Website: macys
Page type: gifting
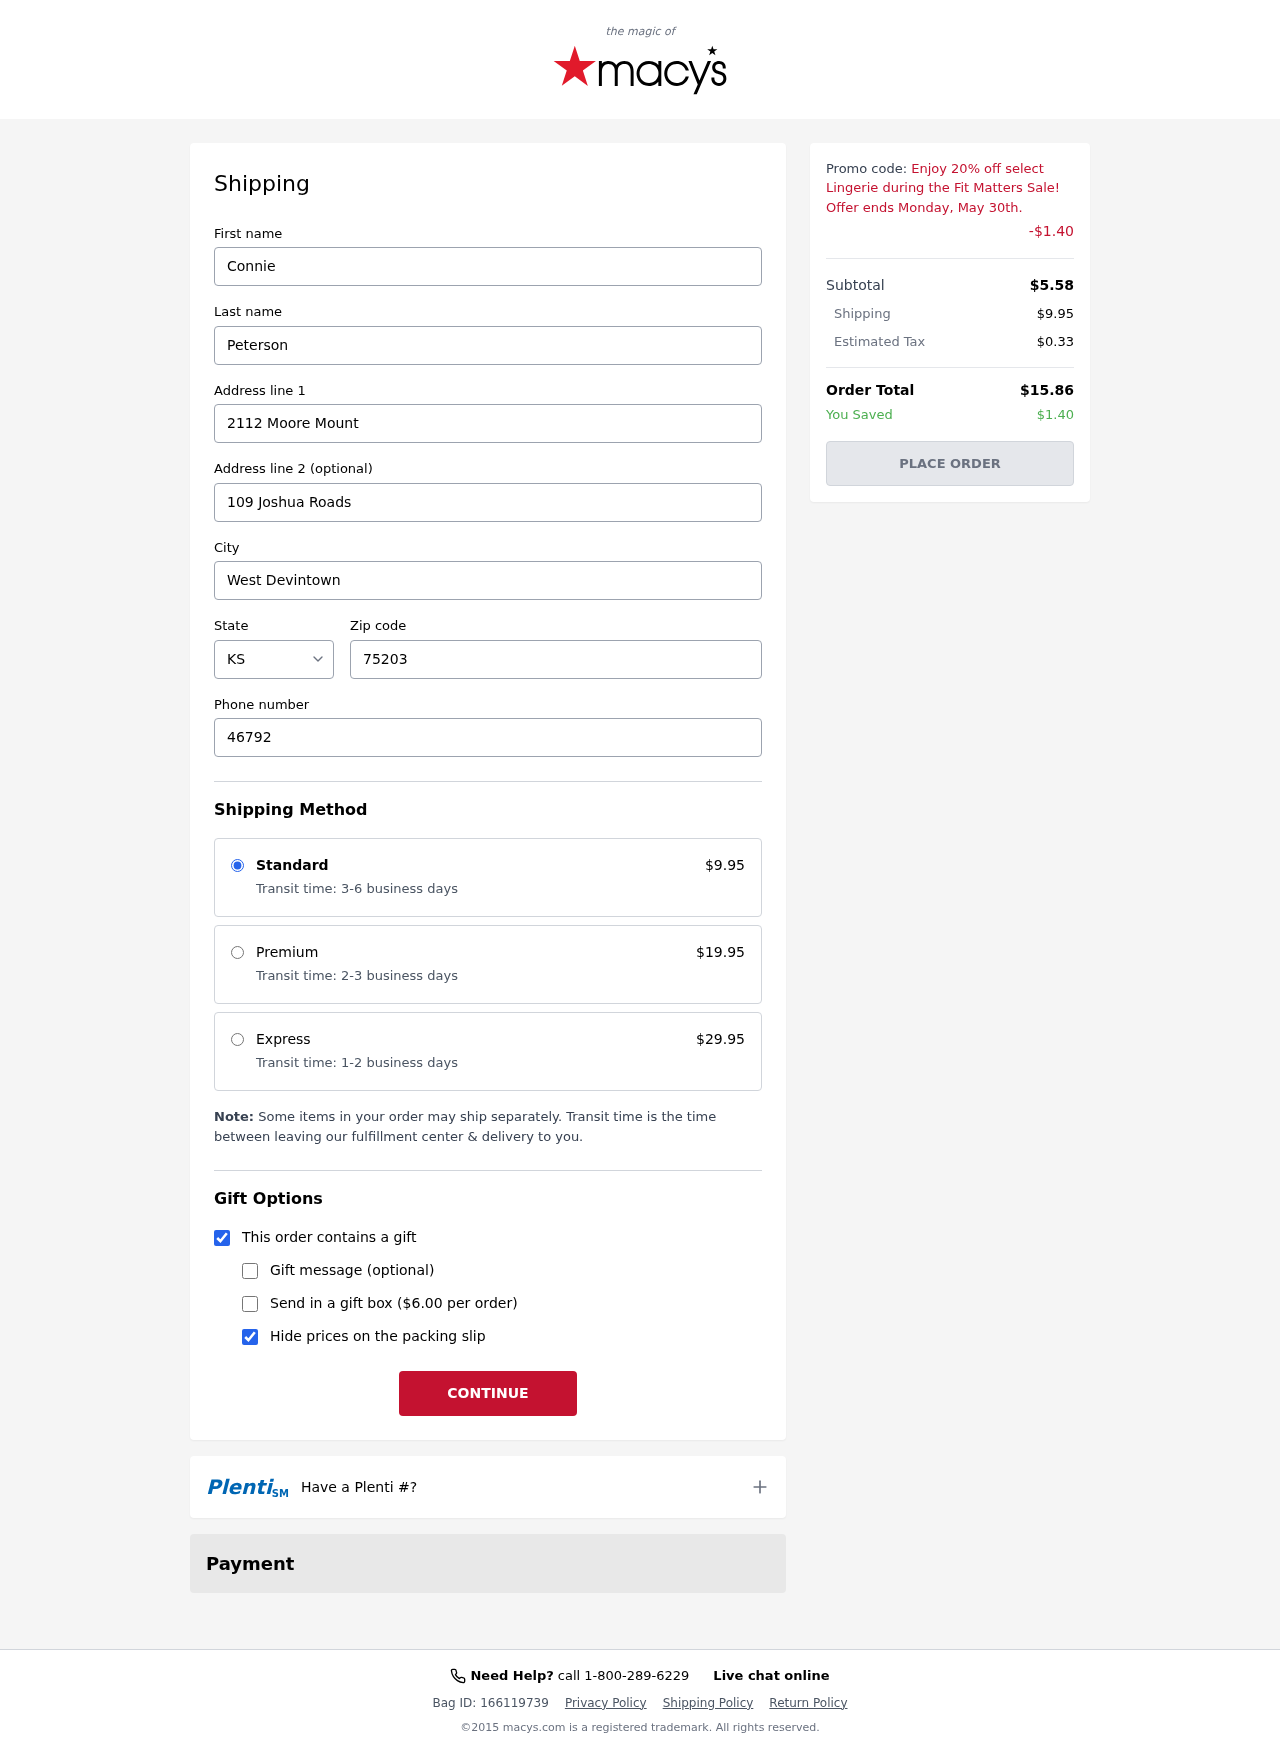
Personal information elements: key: PII_CITY
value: West Devintown
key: PII_FIRSTNAME
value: Connie
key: PII_LASTNAME
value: Peterson
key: PII_PHONE
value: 4679224331
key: PII_POSTCODE
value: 75203
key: PII_STATE_ABBR
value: KS
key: PII_STREET
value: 2112 Moore Mount
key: PII_STREET2
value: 109 Joshua Roads
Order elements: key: ORDER_SHIPPING_COST
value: $9.95
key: ORDER_DISCOUNT
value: -$1.40
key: ORDER_SUBTOTAL
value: $5.58
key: ORDER_TAX
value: $0.33
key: ORDER_TOTAL
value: $15.86
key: ORDER_SAVINGS
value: $1.40